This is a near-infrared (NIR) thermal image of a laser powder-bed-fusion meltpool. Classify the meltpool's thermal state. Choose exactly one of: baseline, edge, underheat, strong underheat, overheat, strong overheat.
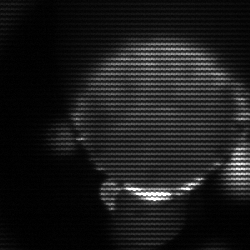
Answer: edge